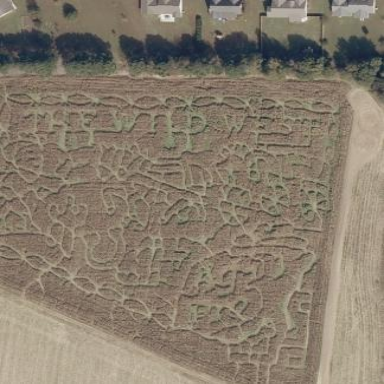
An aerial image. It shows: Maze attraction.